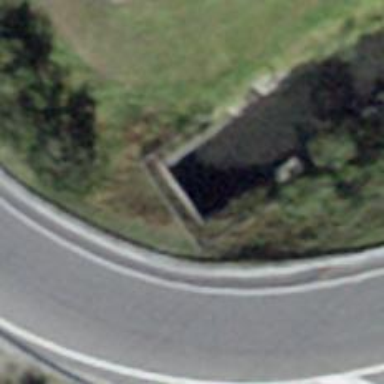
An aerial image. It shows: Tunnel.